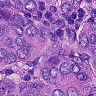
Metastatic tissue present: yes